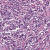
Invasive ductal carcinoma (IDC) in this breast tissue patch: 1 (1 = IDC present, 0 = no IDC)